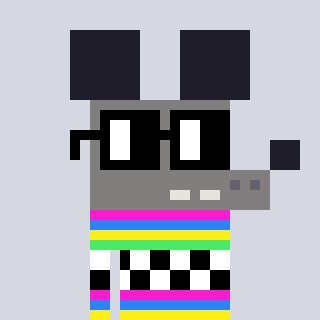
a pixel art character with square black glasses, a mouse-shaped head and a foggrey-colored body on a cool background